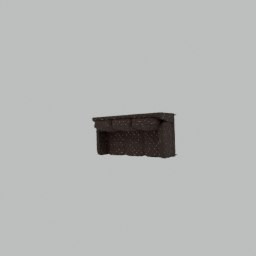
Label: furniture